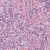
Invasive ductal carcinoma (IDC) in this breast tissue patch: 1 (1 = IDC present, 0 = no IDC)